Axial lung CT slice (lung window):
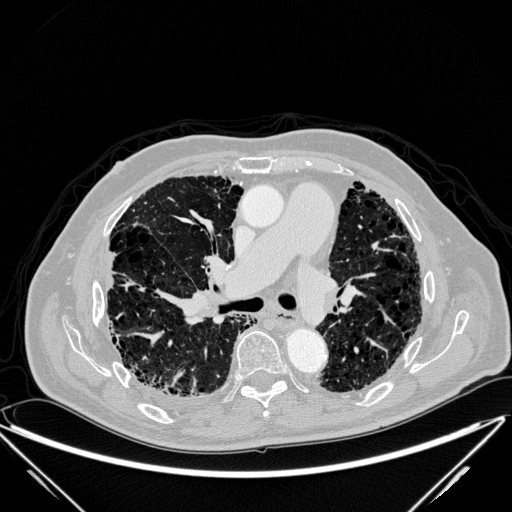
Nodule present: no